Question: Is there any way to redesign that switch control in android?
I need to use custom textes on left/right or custom background etc..

Thanks, Leslie
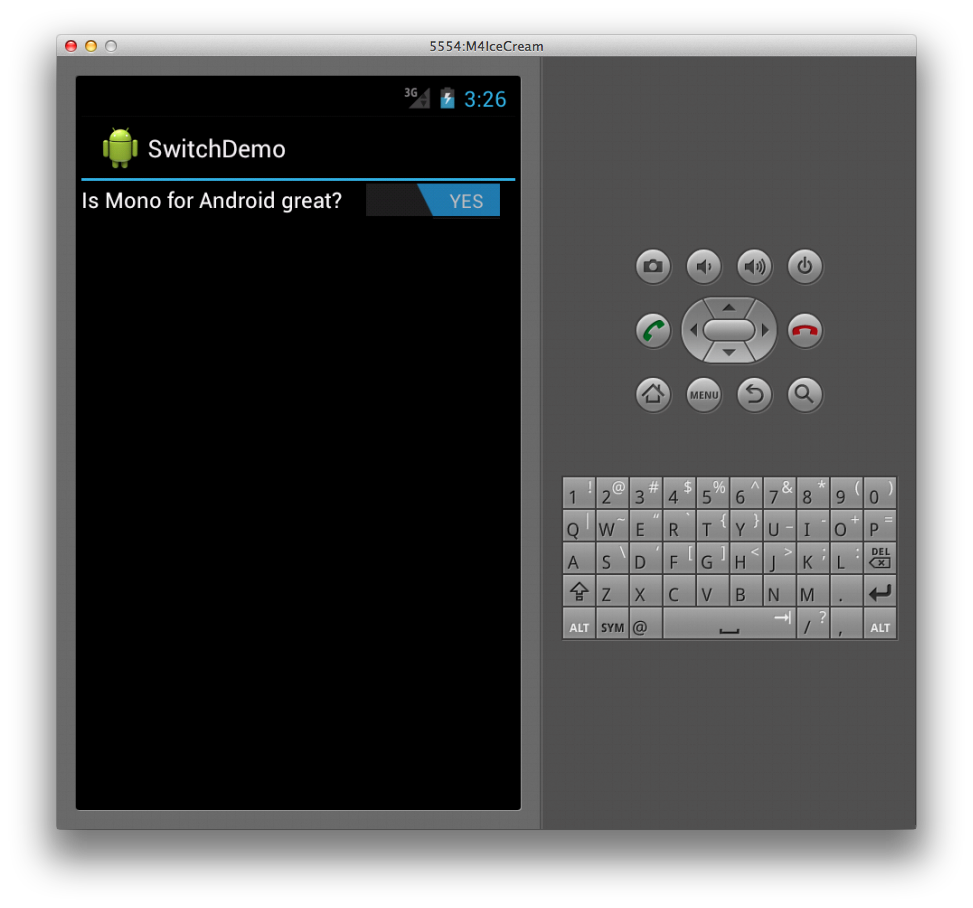
Answer: Take a look on these links, it will surely help you.
1. http://samir-mangroliya.blogspot.com/p/android-switch-button.html
2. How can I style an Android Switch?